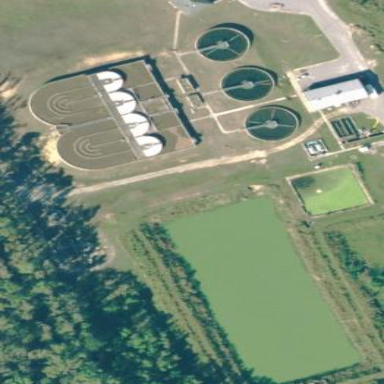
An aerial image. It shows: Wastewater plant.